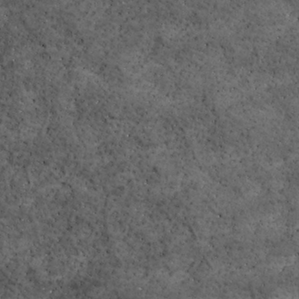
Label: non_frost